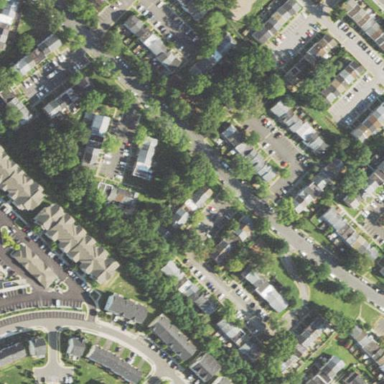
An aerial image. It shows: Residential area with row houses.